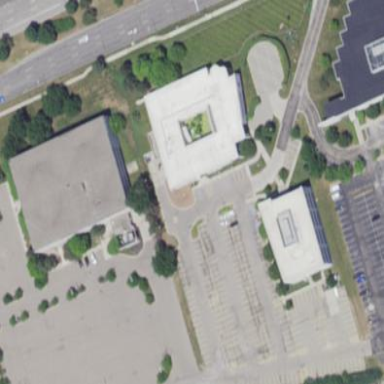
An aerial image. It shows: Office building.